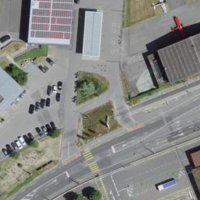
EUNIS habitat code: 53
Species observed at this site:
Impatiens parviflora